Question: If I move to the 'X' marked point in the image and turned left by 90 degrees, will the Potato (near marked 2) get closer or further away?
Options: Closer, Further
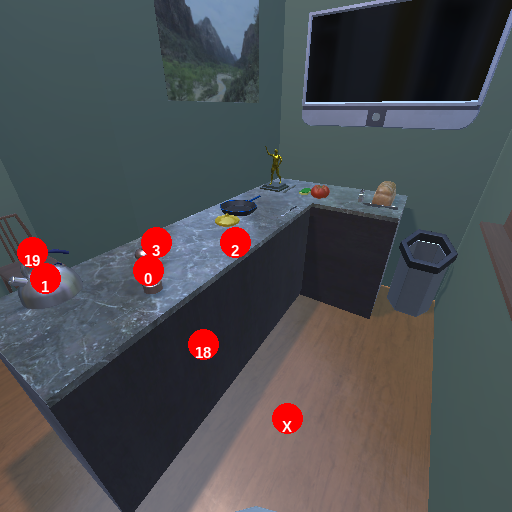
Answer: Closer